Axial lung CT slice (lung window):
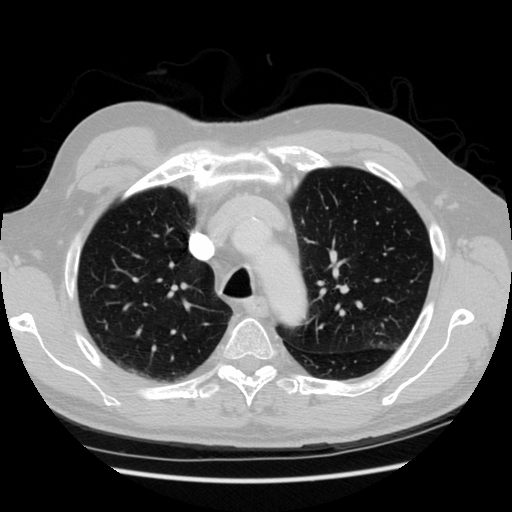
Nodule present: no